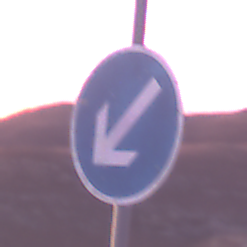
Verkehrszeichen: VorgeschriebeneVorbeifahrtLinks
Umgebung: Outdoor, Nature
Tageszeit: Dawn
Wetter: PartlyCloudy
Licht: Natural
Jahreszeit: NotSpecified
Kontrast: MediumContrast